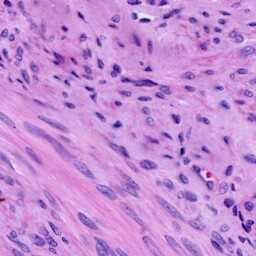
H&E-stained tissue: Cervix